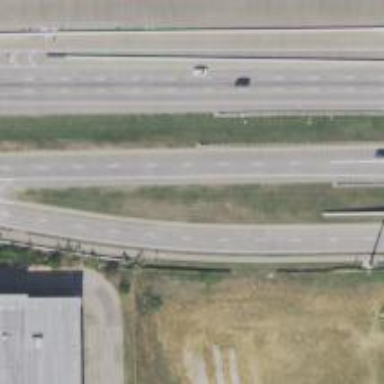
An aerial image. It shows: Frontage road that is classified as secondary link.